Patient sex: M
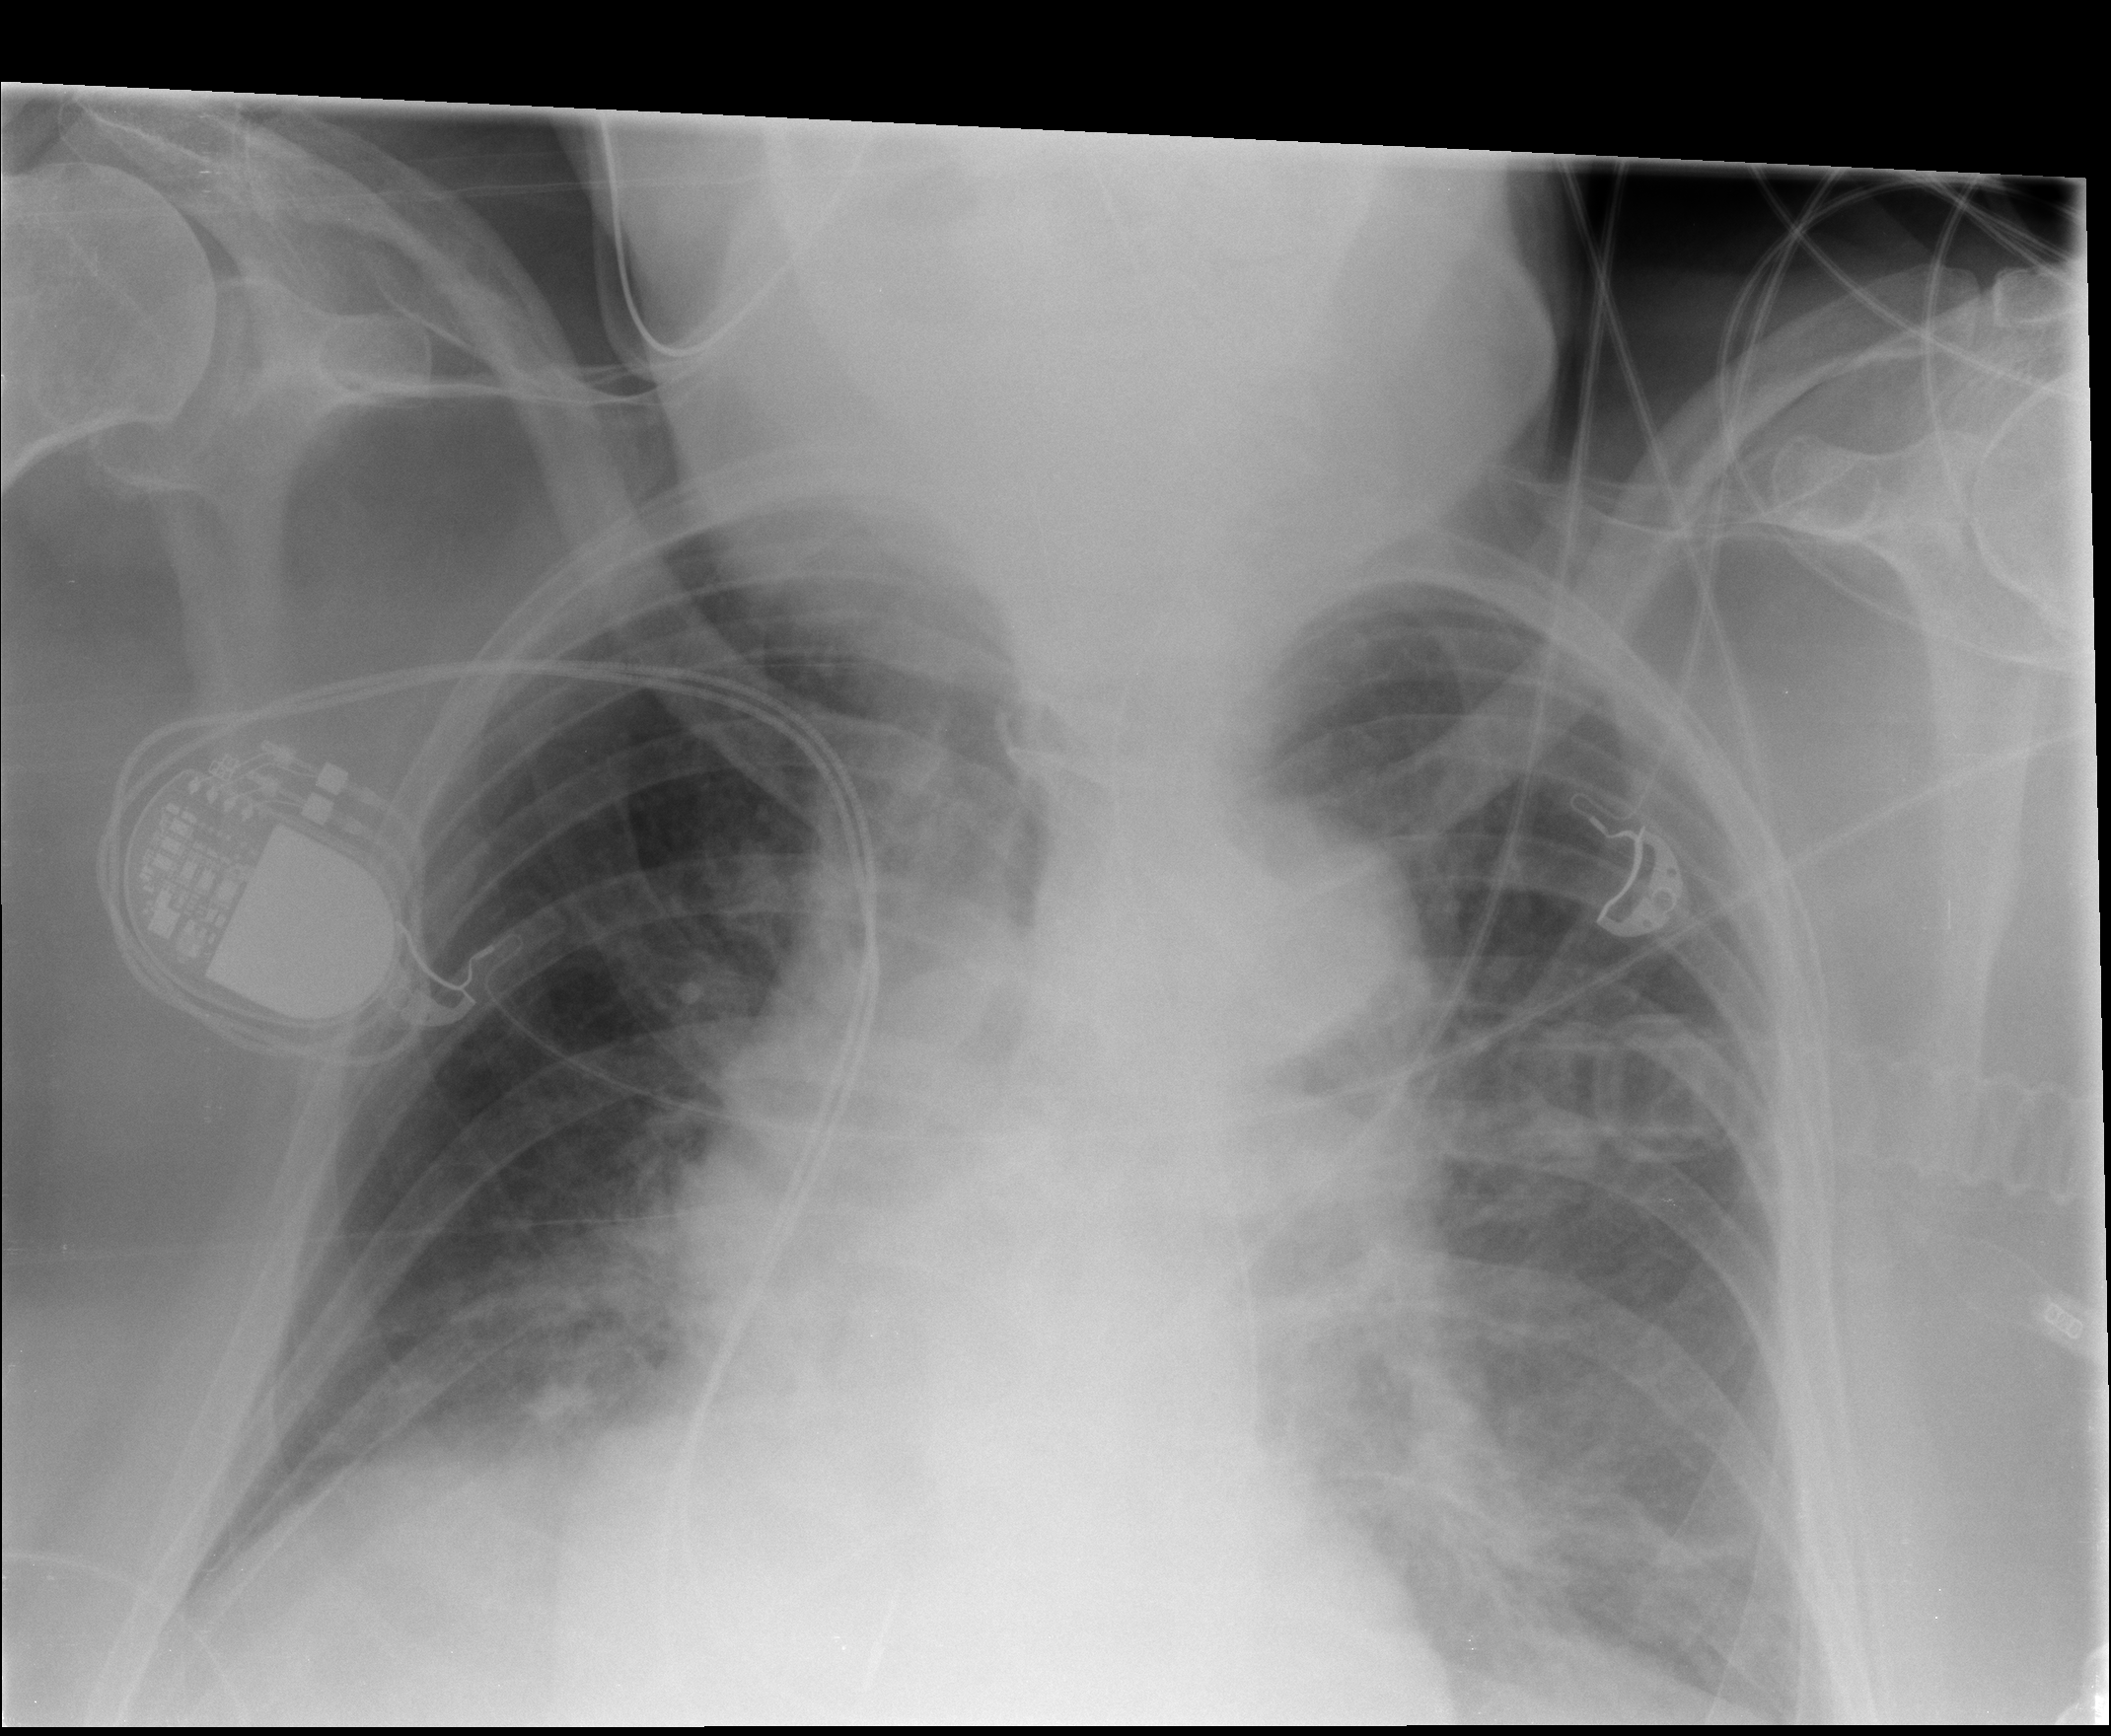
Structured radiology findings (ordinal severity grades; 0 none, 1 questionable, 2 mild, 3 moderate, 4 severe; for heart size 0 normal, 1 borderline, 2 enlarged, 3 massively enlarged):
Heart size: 1
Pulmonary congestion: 3
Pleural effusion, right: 1
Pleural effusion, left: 1
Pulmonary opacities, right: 2
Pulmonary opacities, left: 2
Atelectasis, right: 2
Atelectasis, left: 2